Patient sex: F
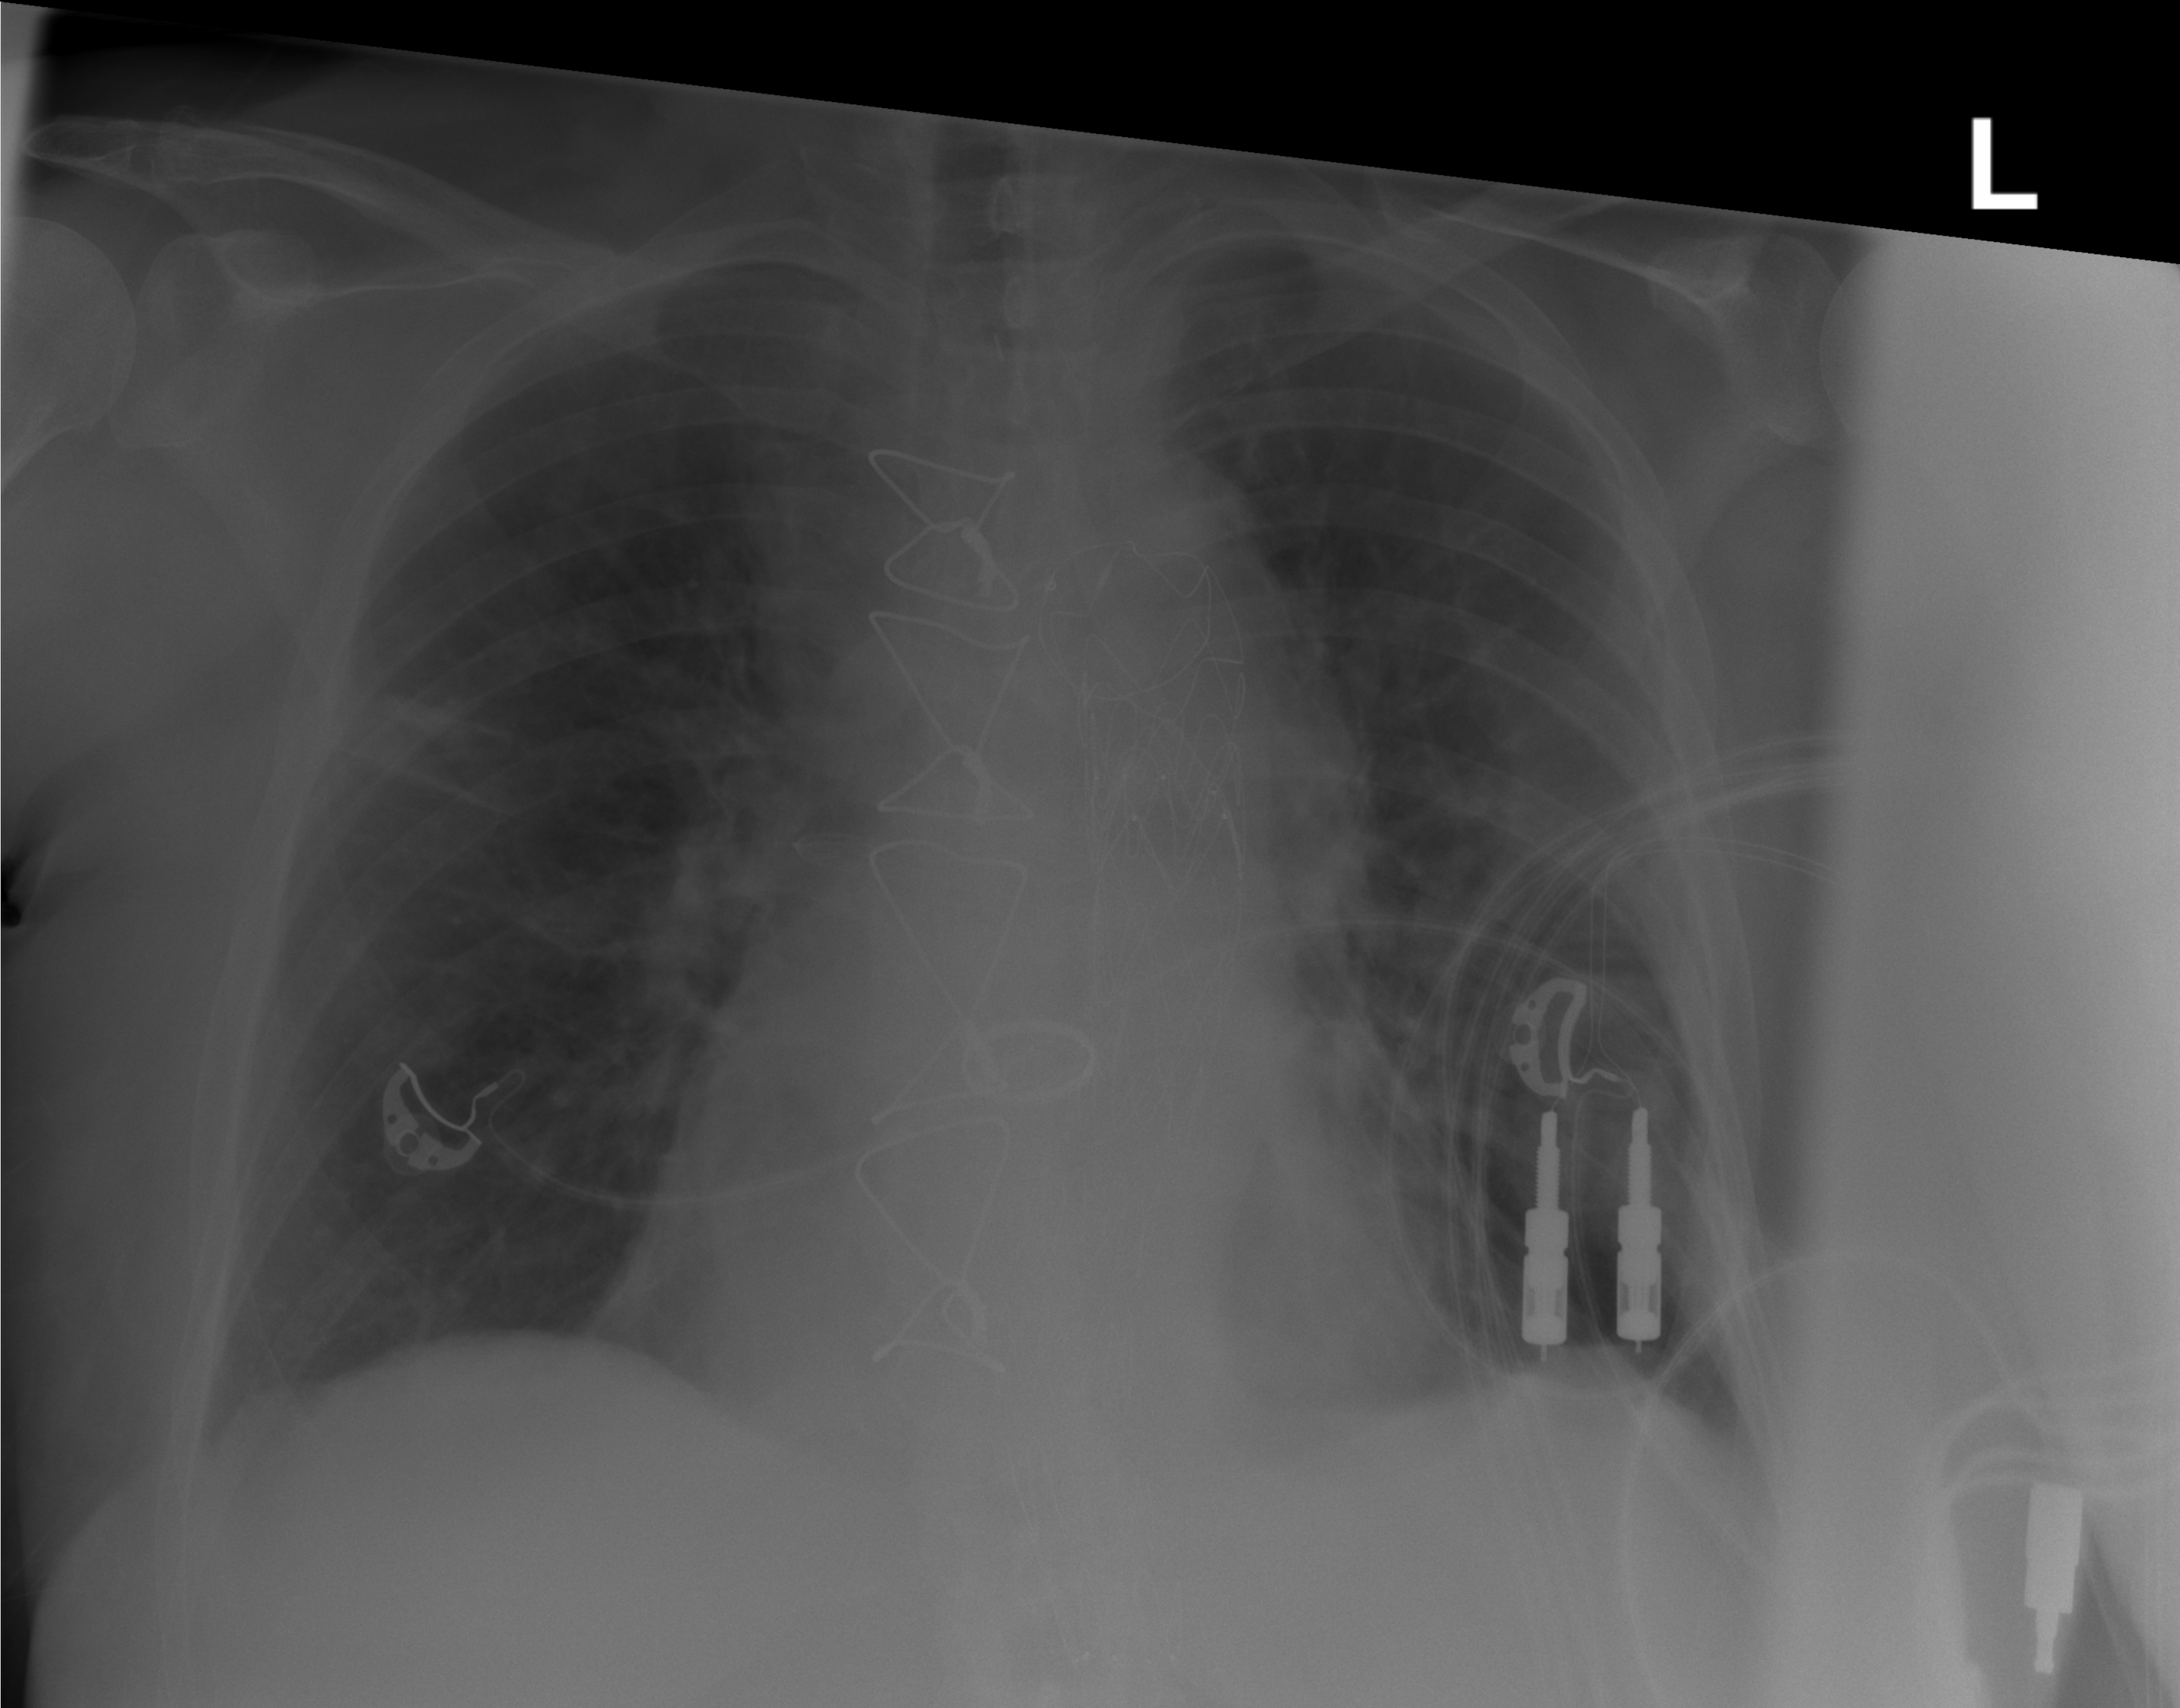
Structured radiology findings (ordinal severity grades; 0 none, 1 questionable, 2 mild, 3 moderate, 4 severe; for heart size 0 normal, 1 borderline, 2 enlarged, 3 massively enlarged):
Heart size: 1
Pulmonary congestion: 1
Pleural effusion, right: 0
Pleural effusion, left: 2
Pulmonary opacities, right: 0
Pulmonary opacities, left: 0
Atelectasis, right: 2
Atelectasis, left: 2